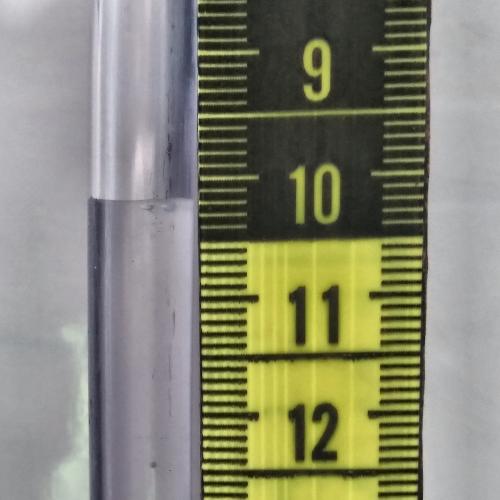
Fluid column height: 10.2 cm